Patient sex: F
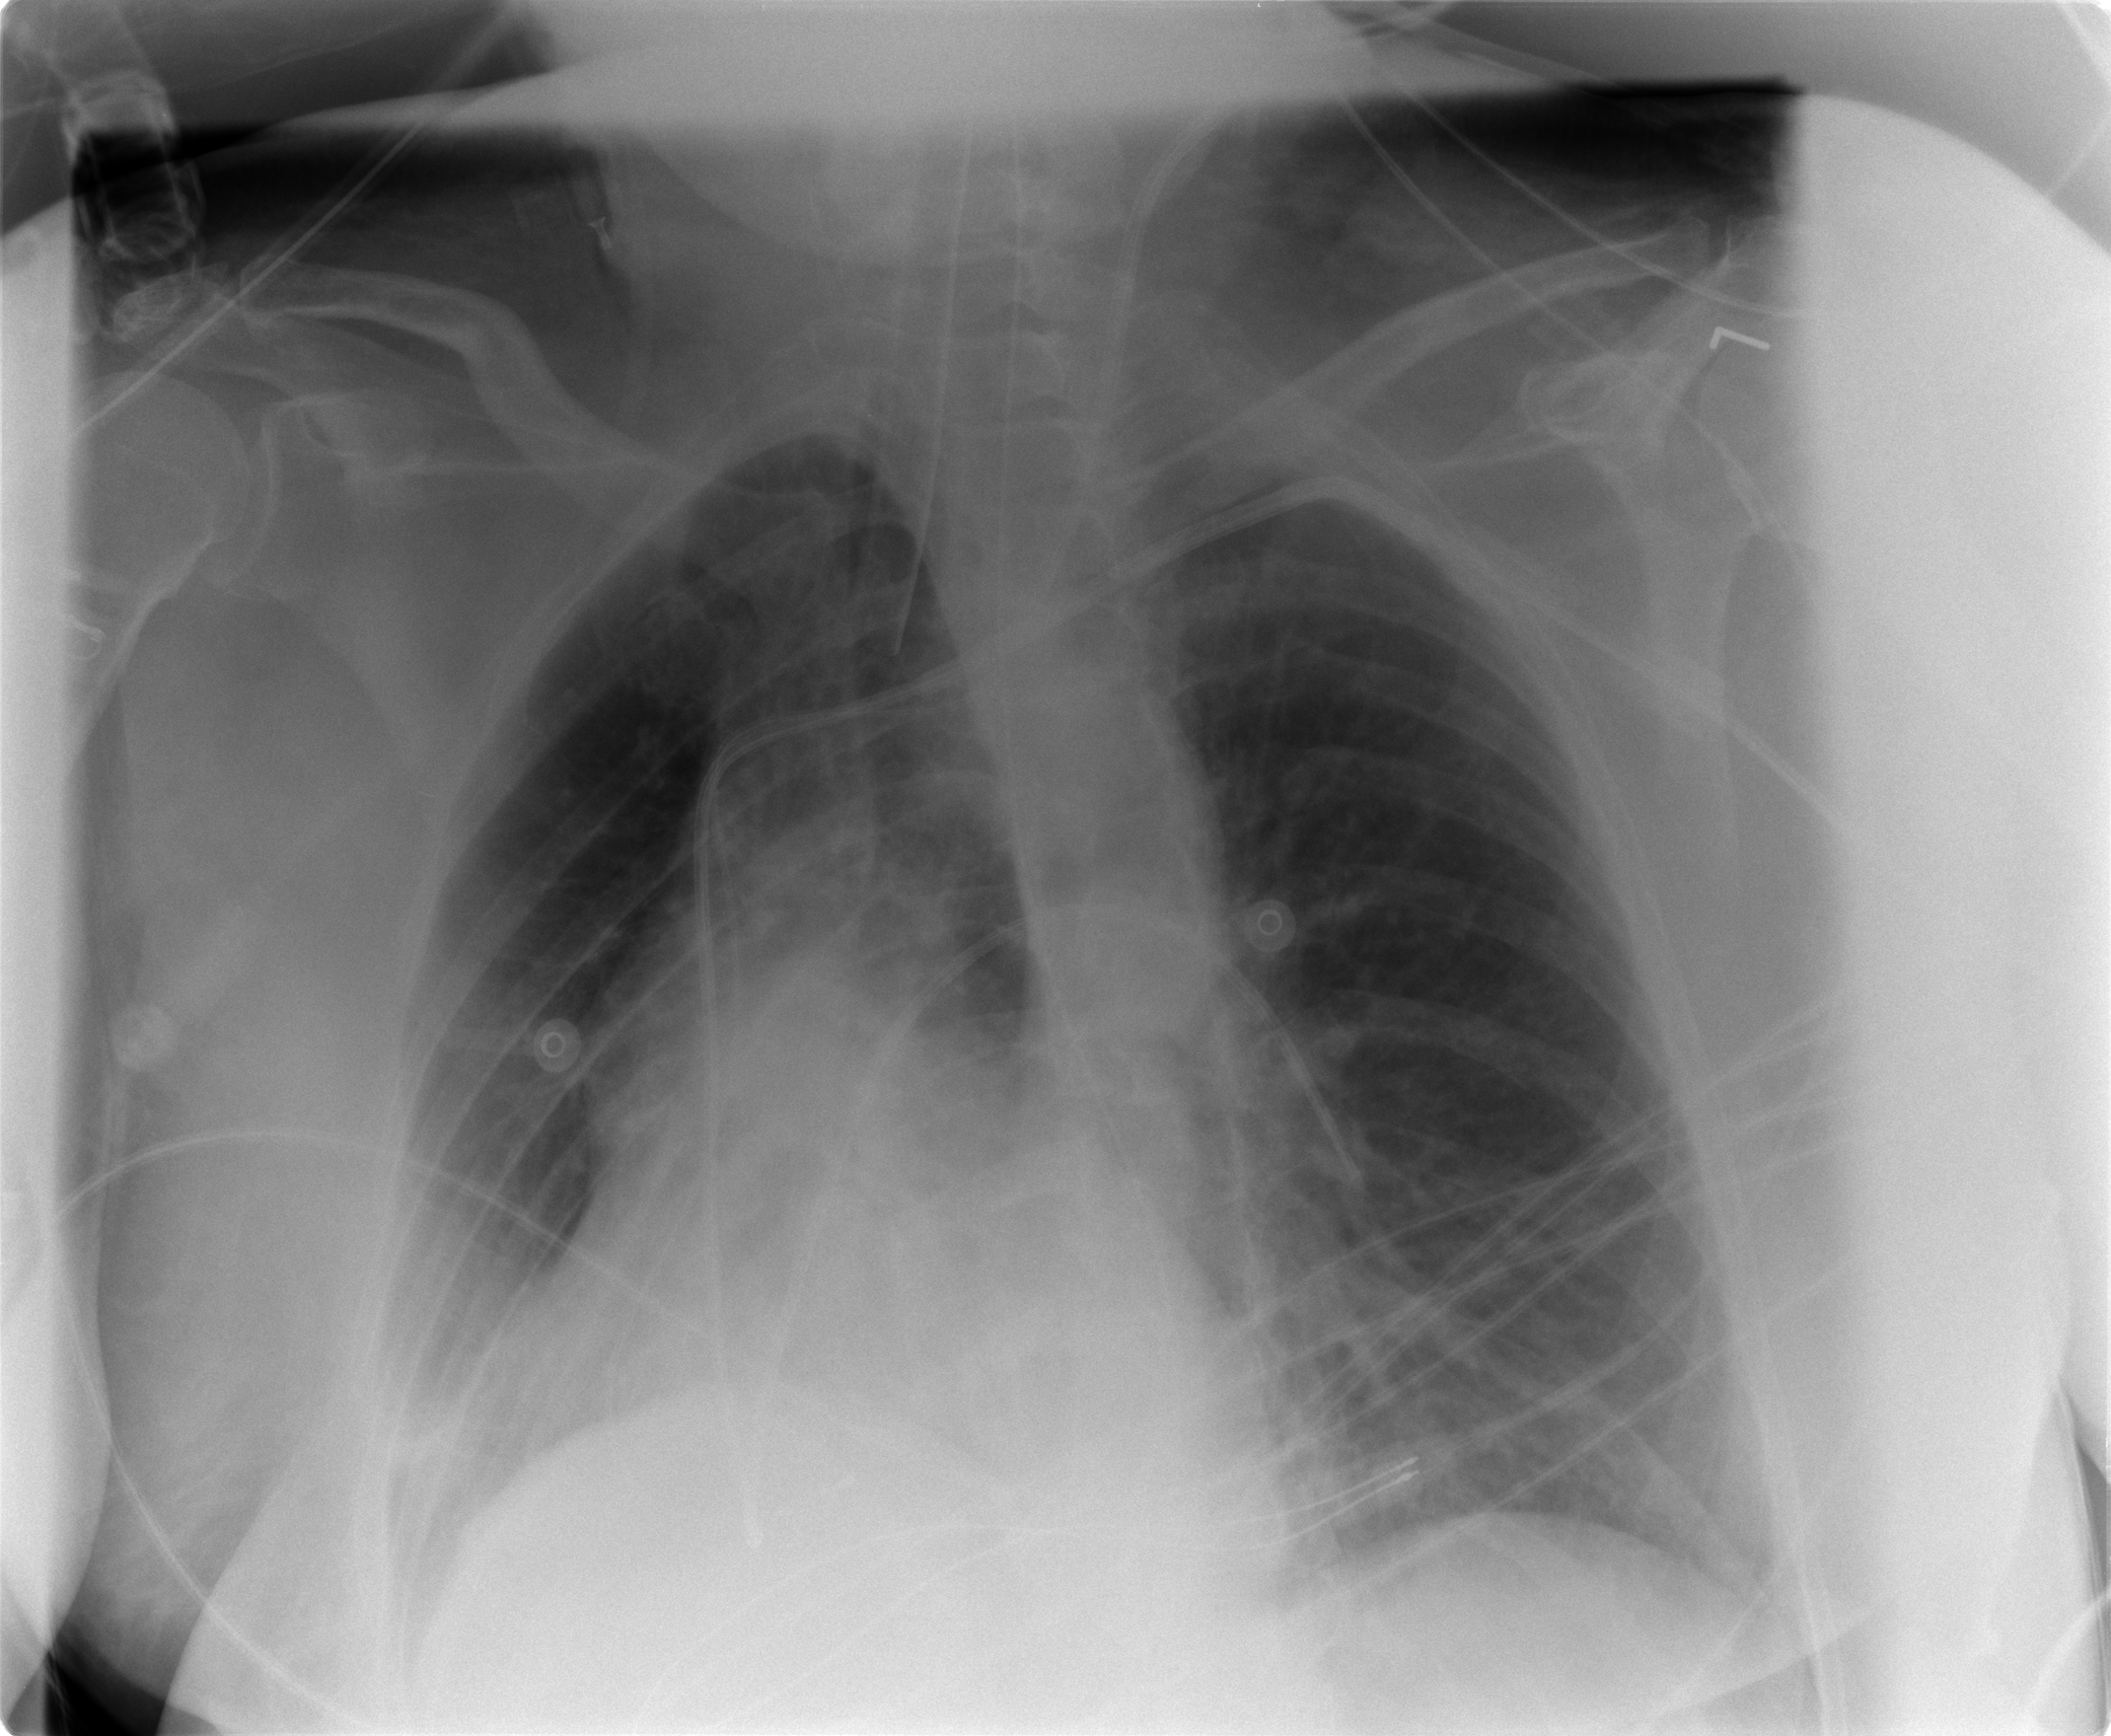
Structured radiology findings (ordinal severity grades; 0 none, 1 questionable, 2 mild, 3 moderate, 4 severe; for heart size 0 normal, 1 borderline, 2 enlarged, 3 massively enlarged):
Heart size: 2
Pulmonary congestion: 1
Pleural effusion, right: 1
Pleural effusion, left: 0
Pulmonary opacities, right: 0
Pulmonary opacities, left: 1
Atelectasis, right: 1
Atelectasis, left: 1